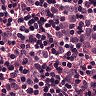
Metastatic tissue present: yes